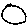
Label: circle